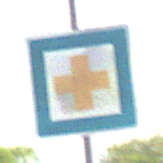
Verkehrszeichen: ErsteHilfe
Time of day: Midday
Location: Outdoor (RoadRail)
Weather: PartlyCloudy
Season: NotSpecified
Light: Natural